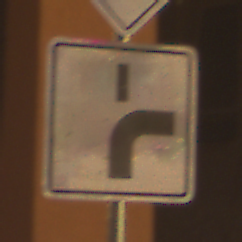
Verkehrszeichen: VerlaufVorfahrtsstrasse8
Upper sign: Vorfahrtsstrasse
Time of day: Night
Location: Outdoor (Urban)
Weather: Clear
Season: NotSpecified
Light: Artificial